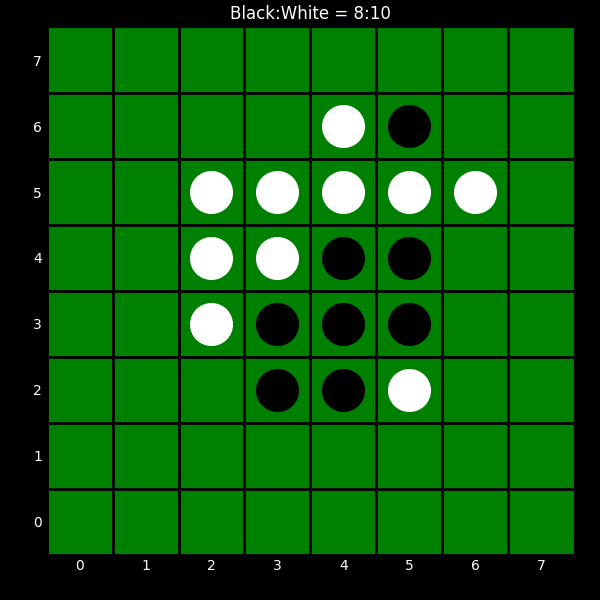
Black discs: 8
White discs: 10